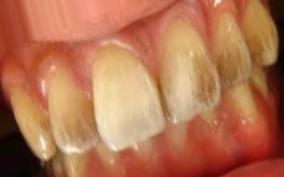
Condition: Tooth Discoloration